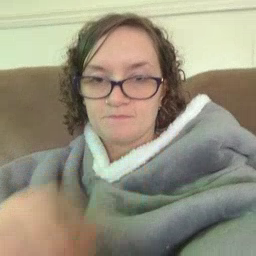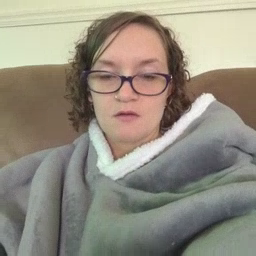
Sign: dirty